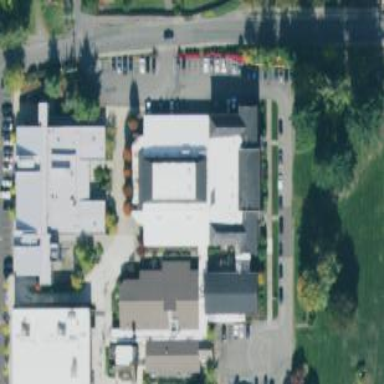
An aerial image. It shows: School building.